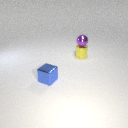
small purple metal sphere above small yellow metal cylinder